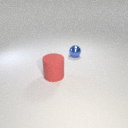
large red rubber cylinder to the left of small blue metal sphere